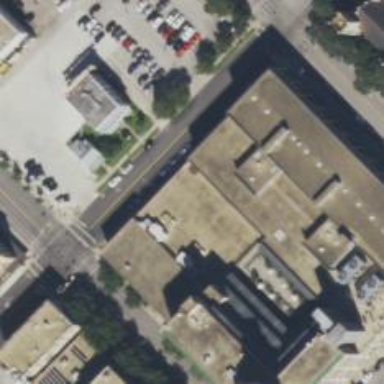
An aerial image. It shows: Building.